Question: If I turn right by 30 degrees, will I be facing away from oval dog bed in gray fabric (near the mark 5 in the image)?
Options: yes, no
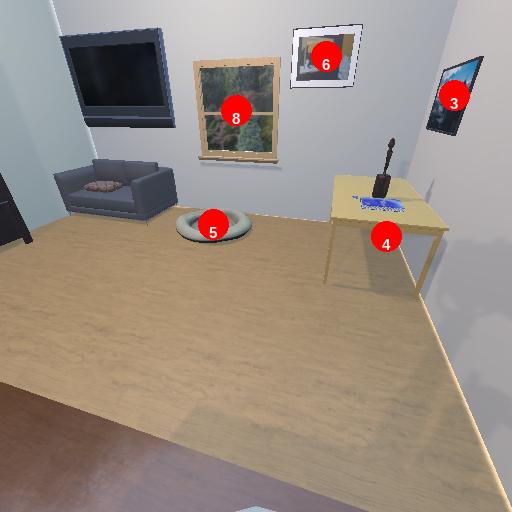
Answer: yes